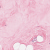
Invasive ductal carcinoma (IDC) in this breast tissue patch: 0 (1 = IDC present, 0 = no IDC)